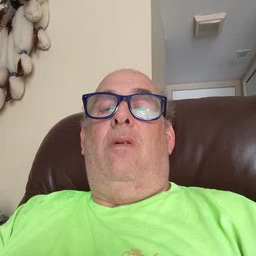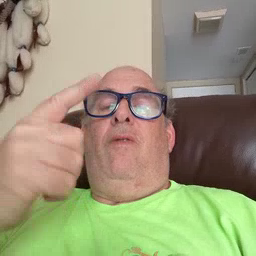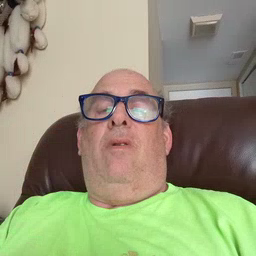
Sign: first